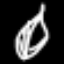
Label: leaf